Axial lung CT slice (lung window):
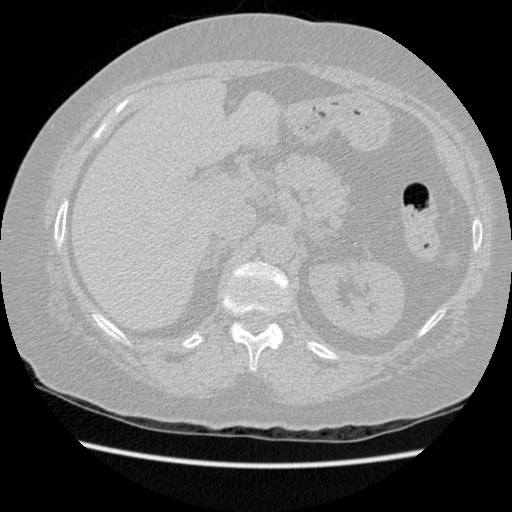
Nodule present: no